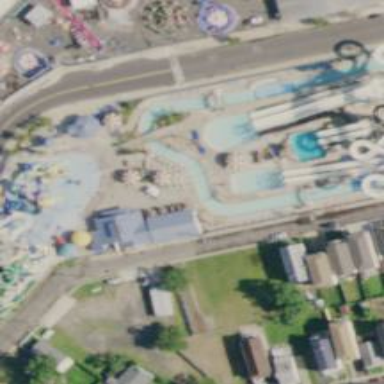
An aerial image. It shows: Theme park.